Field crop: maize
Growth stage: 2
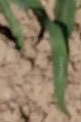
Species: maize